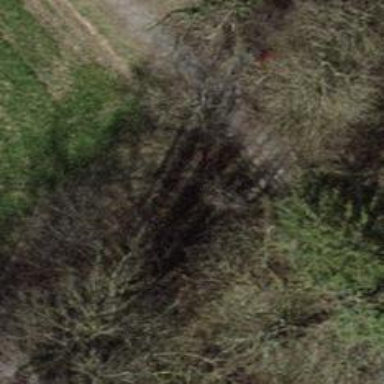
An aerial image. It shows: Footway road on compacted bridge.